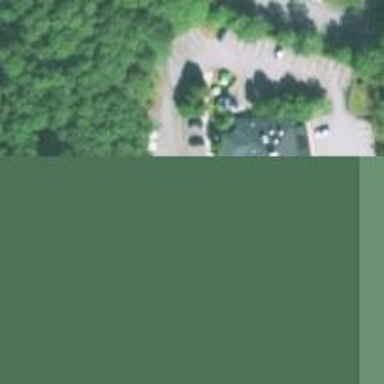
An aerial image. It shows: Parking space.